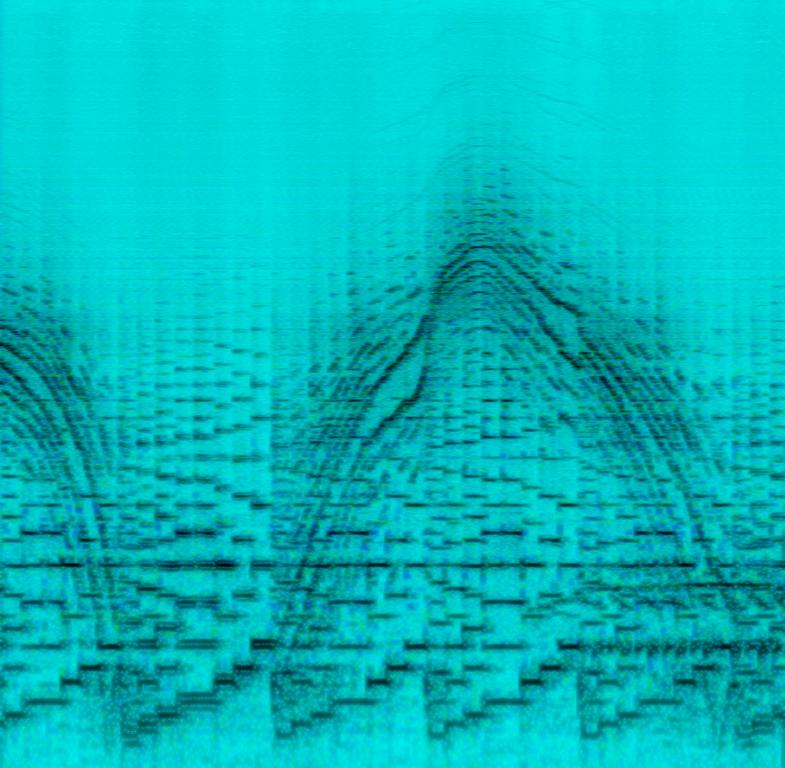
This instrumental song features a theremin being played. There seems to be another synth playing at the intro. The sound produced is eerie. A ring modulator tone is played through this audio clip. There are no voices in this clip. There are no other instruments in this clip. This song can be played in a video game.